Current action and preconditions to check: path_clear

Your task: For each precondition in the list above, predict whether it will hold at this action.

Consider the current scene as observed from the mobile robot's camera, and analyze the predicted future states of all dynamic agents (e.g., people, animals, vehicles, or any moving entities) within the NEXT SECOND.

IMPORTANT: Only answer "very likely" if you are absolutely certain—based on strong, clear evidence—that a dynamic agent will violate the precondition in the predicted future state. Do NOT answer "very likely" for unlikely, ambiguous, or low-probability risks.

Ask yourself for each precondition: Is there a high probability, with clear and convincing evidence, that the predicted future states of any dynamic agent will interfere with the predicted future state of the currently executing action within the NEXT SECOND, causing that precondition to fail?

Assess the risk level based on these predictions. Use "likely" or "very likely" if motions create a clear risk of interference.

Use "neutral" or "improbable" if agents are nearby but their predicted paths are clearly diverging or non-conflicting.

Failure Risk Categories: "very improbable", "improbable", "neutral", "likely", "very likely"

Answer Format: Output ONLY the probability_of_failure value from these categories: "very improbable", "improbable", "neutral", "likely", "very likely"

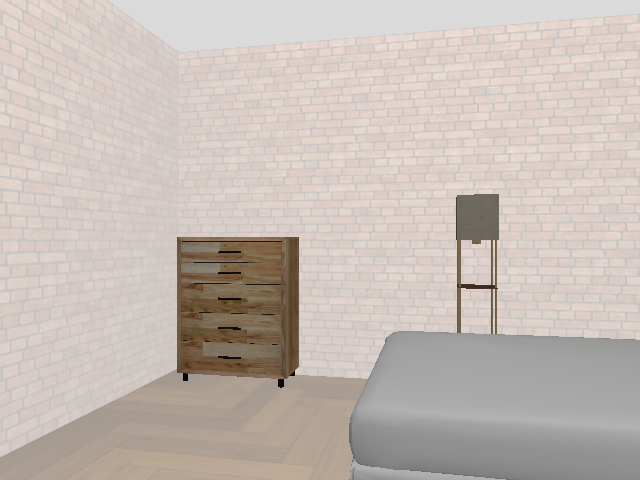

Answer: very improbable